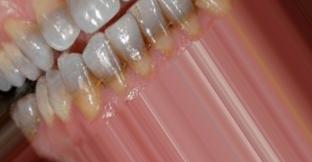
Condition: Tooth Discoloration